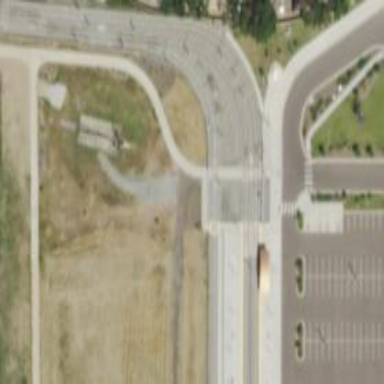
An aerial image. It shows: Light rail electrified with contact line.